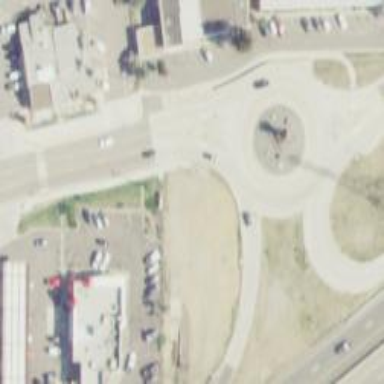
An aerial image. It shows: Secondary road leading to roundabout.